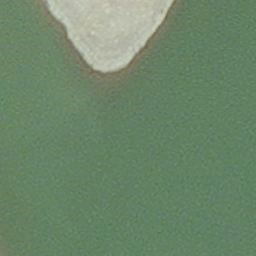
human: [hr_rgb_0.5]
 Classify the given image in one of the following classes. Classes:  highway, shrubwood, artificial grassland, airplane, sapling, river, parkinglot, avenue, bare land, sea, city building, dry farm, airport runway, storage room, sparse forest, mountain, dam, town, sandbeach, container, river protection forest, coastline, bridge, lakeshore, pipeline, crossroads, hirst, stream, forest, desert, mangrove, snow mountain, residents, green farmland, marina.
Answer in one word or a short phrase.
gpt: hirst